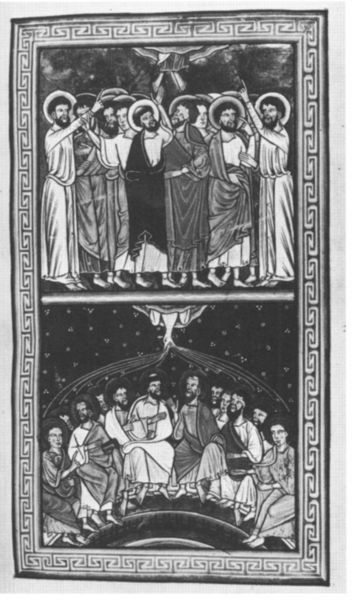
Titel: Psalter
Standort: Herstellungsort: Oxford (EU - GB)
Institution: London, British Library
Schlagwörter: gruppe, himmel, umhang, weiß, grau, männer, schwarz, szene, zeichnung, malerei, teppich, band, rahmen, taube, gewand, gewänder, blatt, leiste, ornamente, sterne, seite, heiligenschein, nimbus, christus, jesus, predigt, heiliger, heilige, erleuchtung, jünger, szenen, wandbehang, verzierungen, christentum, auferstehung, handschrift, himmelfahrt, mäander, geist, gest, apostel, pfingsten, heiliger geist, buchmalerei, gewad, zerstreuung, jesuschristus, heilger gesit, ausgießung